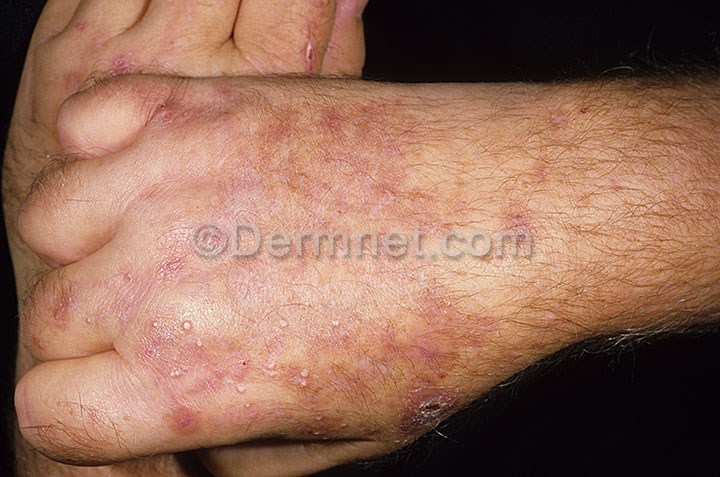
Disease: Bullous Disease Photos